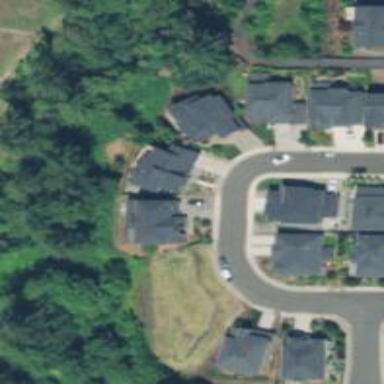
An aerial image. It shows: Residential road with sidewalk on the left side.